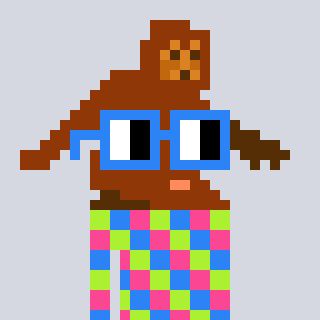
a pixel art character with square blue glasses, a bigfoot-shaped head and a teal-colored body on a cool background